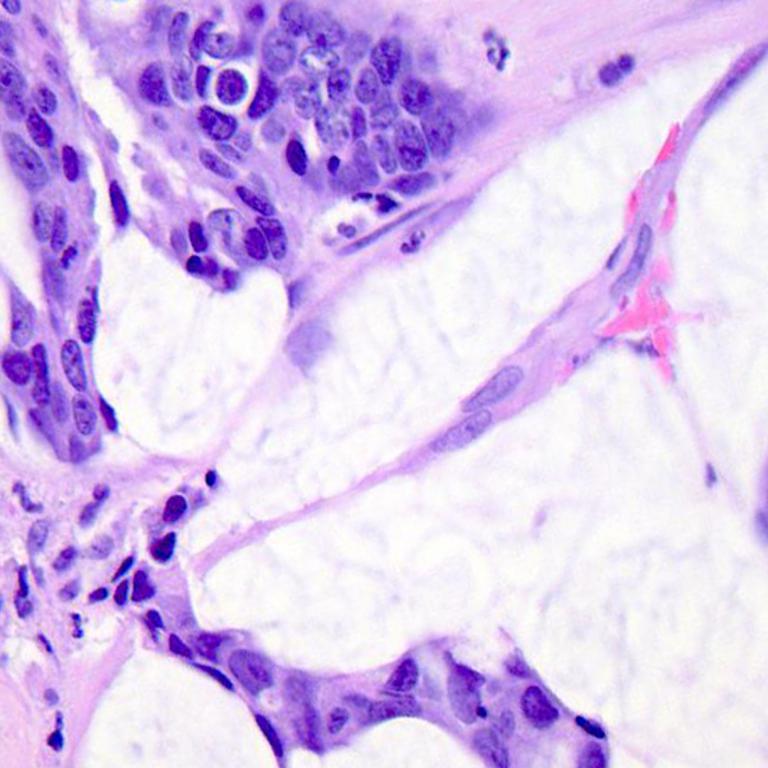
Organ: colon
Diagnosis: adenocarcinomas